Interaction volume radius: 10 \u00c5
Interaction volume height: 20 \u00c5
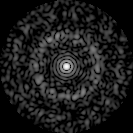
Disorder parameter: 0.8293